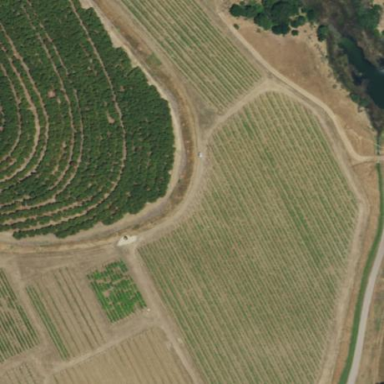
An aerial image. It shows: Vineyard with grape crops.